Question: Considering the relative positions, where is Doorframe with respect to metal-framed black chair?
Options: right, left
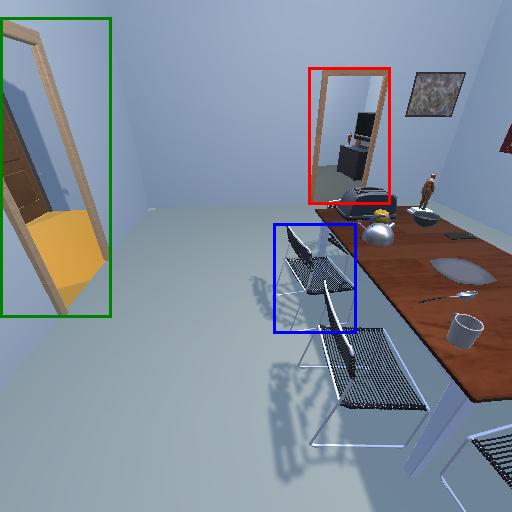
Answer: right